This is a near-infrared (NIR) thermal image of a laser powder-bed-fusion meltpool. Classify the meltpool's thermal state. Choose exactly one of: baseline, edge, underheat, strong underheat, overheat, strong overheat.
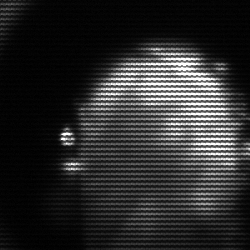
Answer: baseline